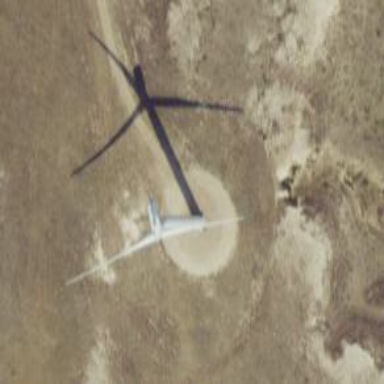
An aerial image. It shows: Wind power generator with wind turbines.